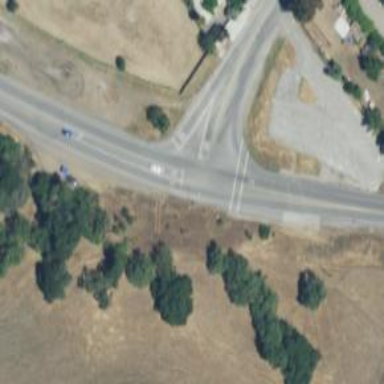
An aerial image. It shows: Stop road.